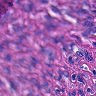
Metastatic tissue present: yes